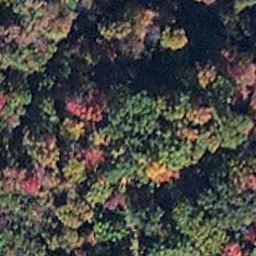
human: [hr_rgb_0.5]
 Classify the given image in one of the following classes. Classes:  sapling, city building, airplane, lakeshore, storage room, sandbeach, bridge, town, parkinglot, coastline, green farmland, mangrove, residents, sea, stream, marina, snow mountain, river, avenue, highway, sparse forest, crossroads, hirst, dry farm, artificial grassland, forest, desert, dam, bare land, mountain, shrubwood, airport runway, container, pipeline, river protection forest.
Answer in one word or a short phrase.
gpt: mangrove